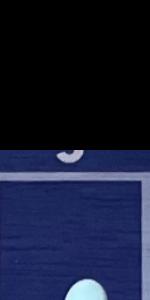
Label: Empty